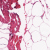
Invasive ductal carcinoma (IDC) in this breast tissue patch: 0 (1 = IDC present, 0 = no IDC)